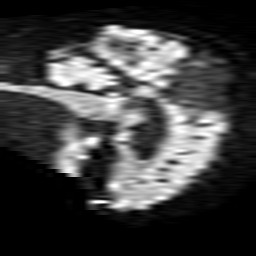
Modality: TRACE
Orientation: sagittal
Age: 81
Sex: female
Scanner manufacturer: philips
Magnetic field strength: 1.5 T
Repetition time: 3.684 s
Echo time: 0.09411 s